Question:
So as you can see I have an 'Identifying 1 to many relationship' in the tables above.
If I was to change this relationship to a 'Identifying 1 to 1 relationship', then the 'auto_leads' table will still contain two composite primary keys from its parent 'leads' table. In other words, nothing will change.
Does an 'identifying relationship' have any meaning in the context of relational models? It doesnt appear to change its effect with respect to relationships.
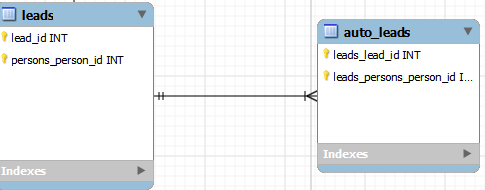
Answer: Identifying relationship is an ER-modelling concept which arises because ER modelling assumes there is some semantic significance to having a primary key for each entity. Primary keys have no special role in relational database design and therefore the concept of an identifying relationship is usually of no great importance.
Consider the example of a table with two candidate keys, A and B. A is also a foreign key. According to ER-modelling convention if A is chosen as a primary key then the foreign key relationship is an identifying one. If A is an alternate key then the relationship is deemed to be non-identifying. Yet the form, function, integrity constraints and presumably the business meaning is exactly the same in both cases. The concept of identifying relationships is only as important as you want it to be.